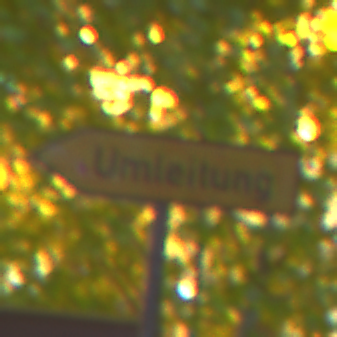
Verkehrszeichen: UmleitungswegweiserLinksweisend
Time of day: Night
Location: Outdoor (Urban)
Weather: PartlyCloudy
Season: NotSpecified
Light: Natural